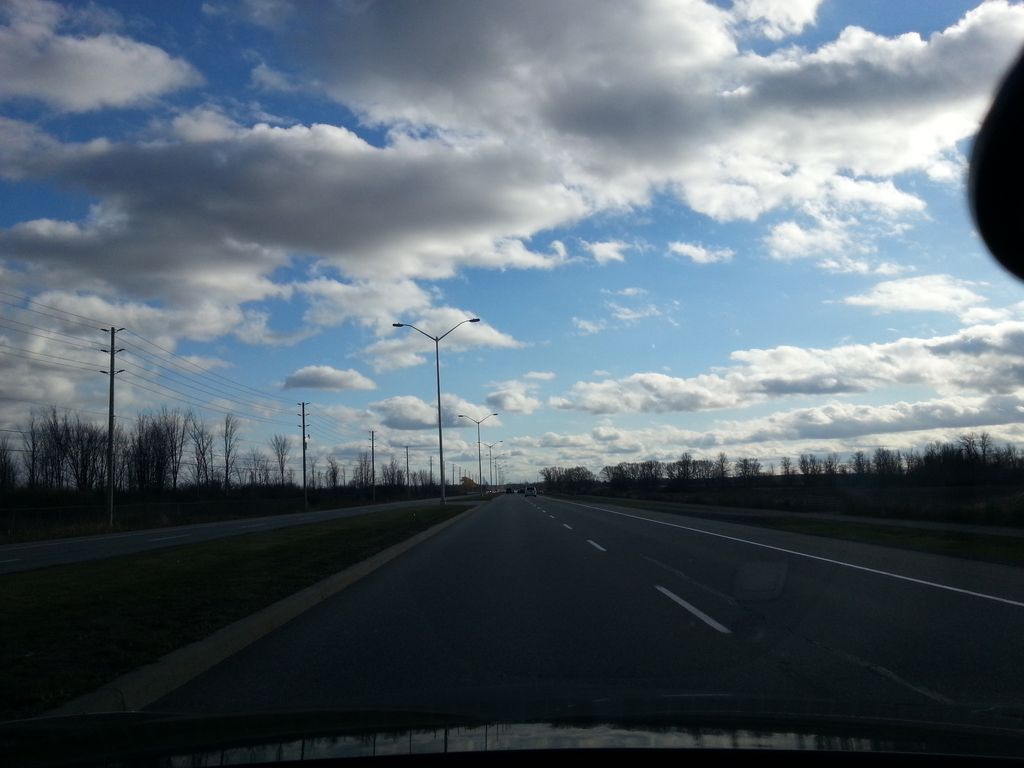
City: ottawa-gatineau